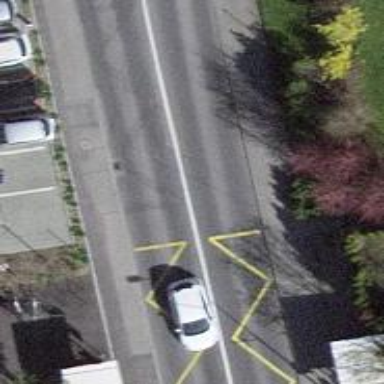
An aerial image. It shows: Bus stop with shelter for public transportation.